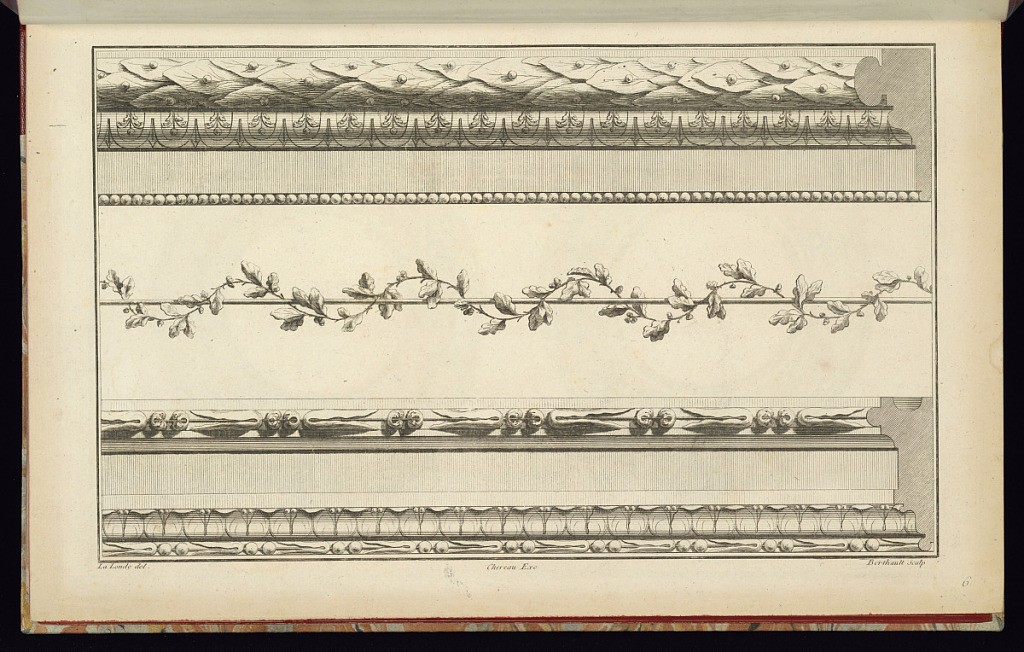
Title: Three Border Designs
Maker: Richard de Lalonde, French, active 1780–96
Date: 1785-1788
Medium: Etching on off-white laid paper
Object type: Print
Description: Three bands of border designs, stacked horizontally on the page. The top border, with cross-section on the right, is comprised of laurel leaves over a row of egg and dart molding, a planar band, and beads; the middle border is a vine ribboned around a thin pole; the bottom border, also with cross-section on the right, has rows of stylized leaves and conical motifs. The plate is signed and numbered.